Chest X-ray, PA view. Patient: 27 years old, sex M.
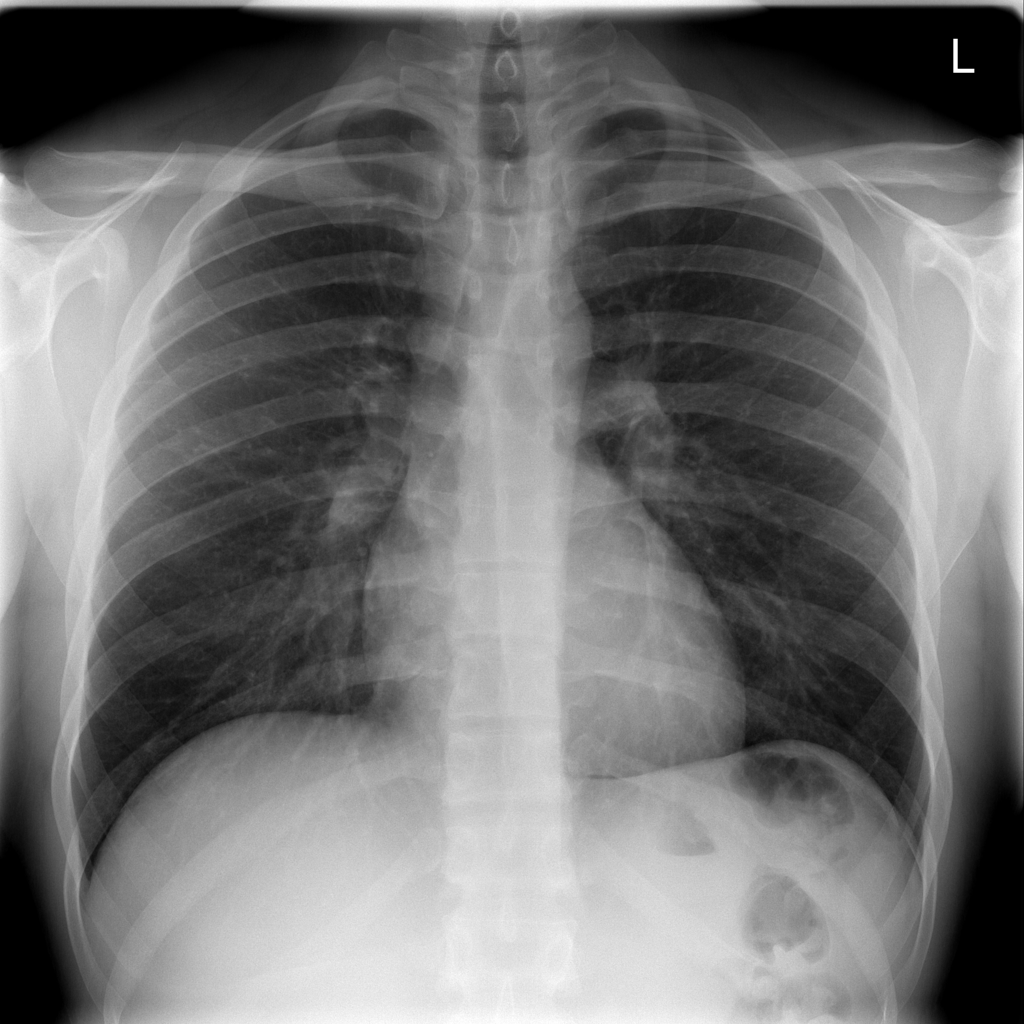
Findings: No Finding